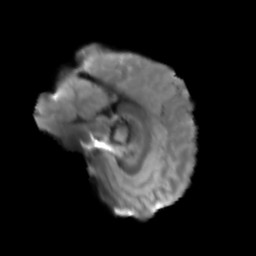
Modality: T2w
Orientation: sagittal
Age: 25
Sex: male
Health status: healthy
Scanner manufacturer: siemens
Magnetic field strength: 3 T
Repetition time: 3.6 s
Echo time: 0.092 s